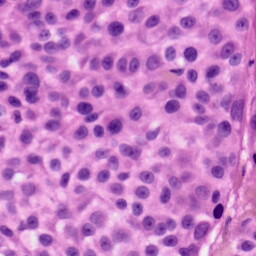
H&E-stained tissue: Skin